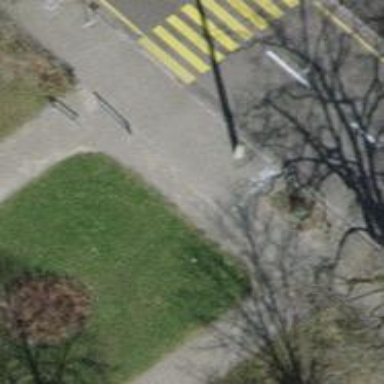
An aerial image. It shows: Footway with surface of fine gravel.